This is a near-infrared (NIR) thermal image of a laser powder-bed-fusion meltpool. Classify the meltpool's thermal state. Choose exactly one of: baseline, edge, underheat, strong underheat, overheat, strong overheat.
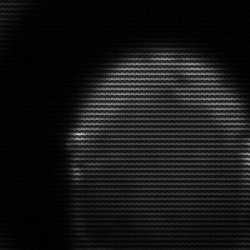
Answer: edge